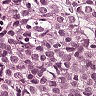
Metastatic tissue present: yes